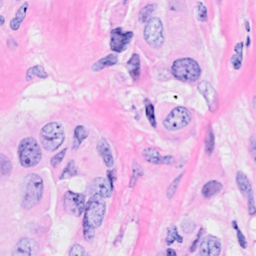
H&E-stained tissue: Breast